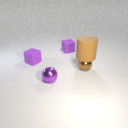
small brown metal sphere to the right of small purple rubber cube